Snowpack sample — Buffalo Mountain, Silverthorne, Colorado, USA (1/25/25, 10:11 AM MST)
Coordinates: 39.6222, -106.1139
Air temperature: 22 °F
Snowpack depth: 110 cm
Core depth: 30 cm
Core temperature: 42.8 °F
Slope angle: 12°, slope face: 102°
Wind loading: high
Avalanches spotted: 0
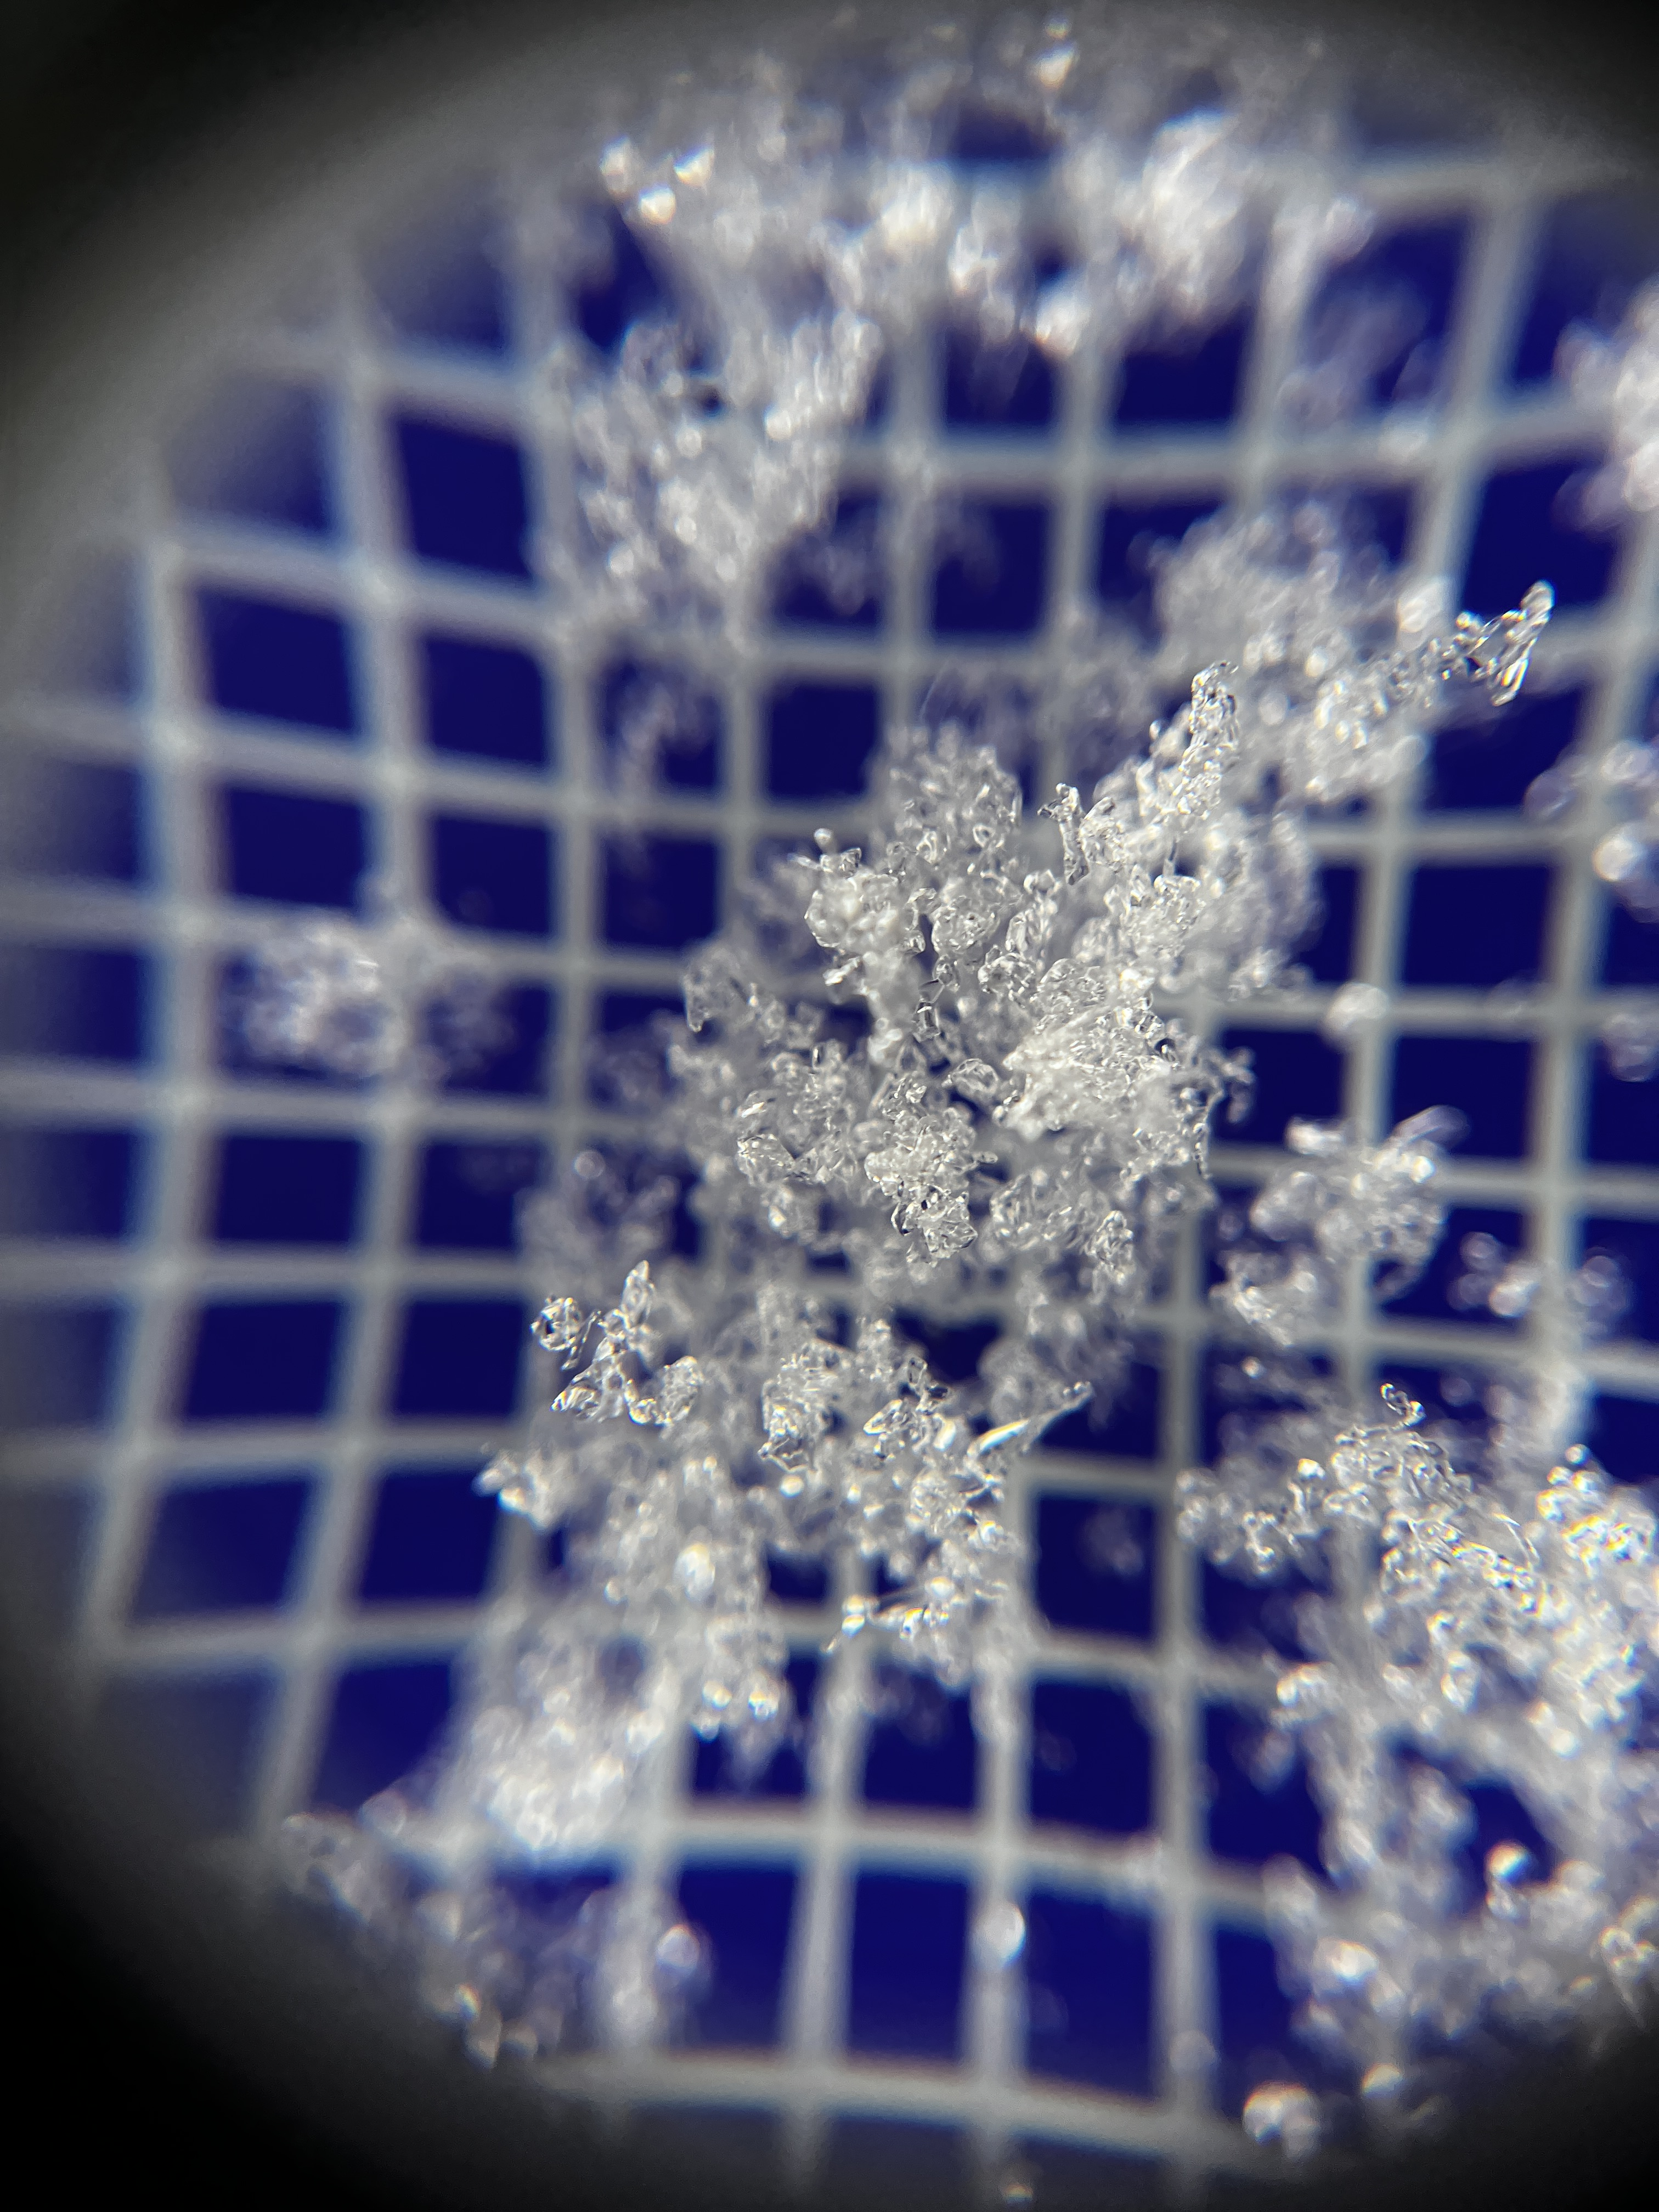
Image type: magnified_profile
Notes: No avalanches nearby, collected on the outskirts of a fire break 15 meters from the treeline, on way to Buffalo and Red Mountain